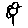
Label: flower